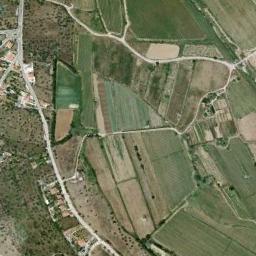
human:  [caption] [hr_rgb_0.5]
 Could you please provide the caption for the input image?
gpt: Many irregularly shaped brown and green mixed farm fields with several paths and many buildings .

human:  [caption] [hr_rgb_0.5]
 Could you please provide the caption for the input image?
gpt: There are two houses with orange roofs by the terraces .

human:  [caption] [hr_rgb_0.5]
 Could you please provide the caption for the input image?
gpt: There are bare and green terrace .

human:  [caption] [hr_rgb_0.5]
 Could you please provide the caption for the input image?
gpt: There are many roads on the terrace .

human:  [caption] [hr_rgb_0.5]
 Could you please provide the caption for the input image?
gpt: There are many green terraces arranged neatly .